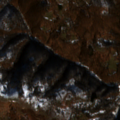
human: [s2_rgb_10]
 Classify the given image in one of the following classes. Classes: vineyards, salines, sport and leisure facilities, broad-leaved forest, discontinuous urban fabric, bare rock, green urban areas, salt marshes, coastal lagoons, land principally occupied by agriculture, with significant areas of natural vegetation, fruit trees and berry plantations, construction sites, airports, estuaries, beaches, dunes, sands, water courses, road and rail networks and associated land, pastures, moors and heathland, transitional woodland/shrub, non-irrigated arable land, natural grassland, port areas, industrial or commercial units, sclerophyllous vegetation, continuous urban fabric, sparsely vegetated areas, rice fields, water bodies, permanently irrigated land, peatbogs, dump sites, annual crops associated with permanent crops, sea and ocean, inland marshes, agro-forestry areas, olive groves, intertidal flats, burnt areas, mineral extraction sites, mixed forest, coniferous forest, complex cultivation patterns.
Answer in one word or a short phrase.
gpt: broad-leaved forest, transitional woodland/shrub